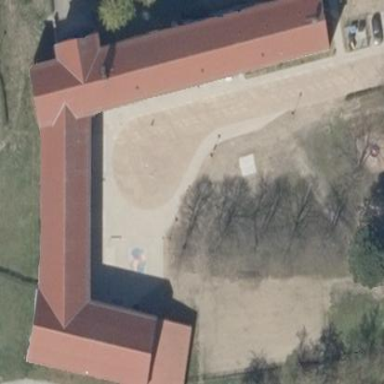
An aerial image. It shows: School building.